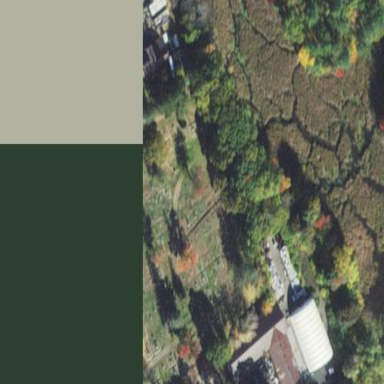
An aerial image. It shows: Cemetery with historic significance.